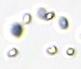
Label: Phaeocystis